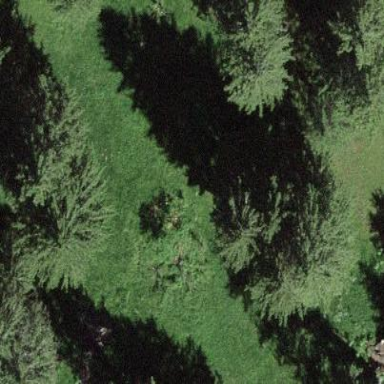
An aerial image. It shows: Beautiful woodland area.